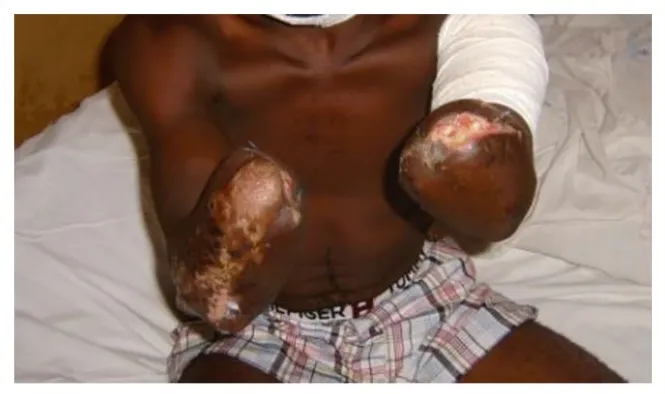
Mr A. C. , five weeks after amputations.
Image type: medical_photograph (other_medical_photograph)